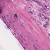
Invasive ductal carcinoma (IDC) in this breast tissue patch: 1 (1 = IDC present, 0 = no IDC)